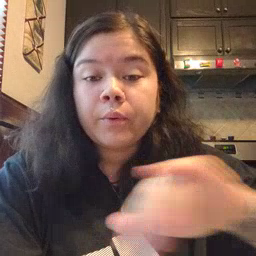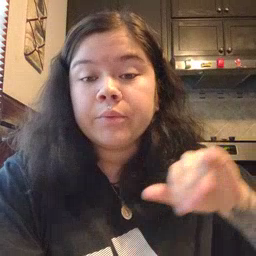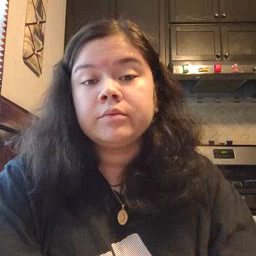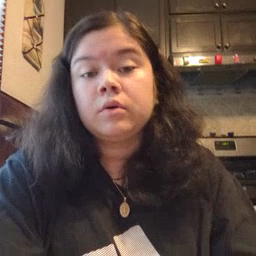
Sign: pool